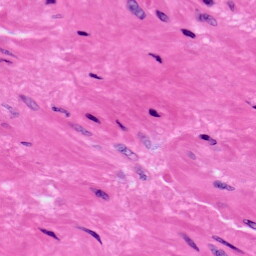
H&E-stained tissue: Prostate